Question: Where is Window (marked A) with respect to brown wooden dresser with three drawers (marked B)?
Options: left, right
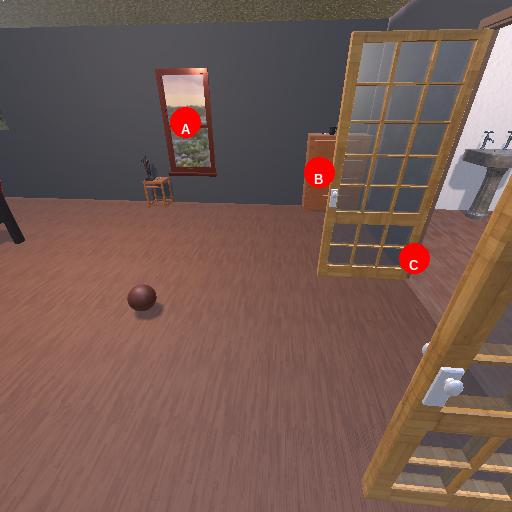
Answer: left